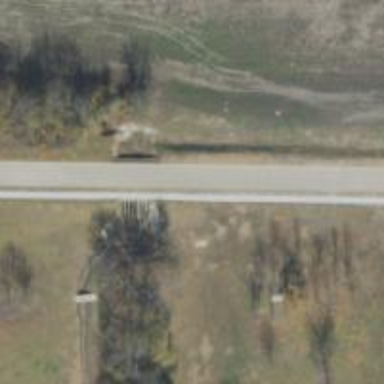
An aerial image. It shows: Culvert tunnel.